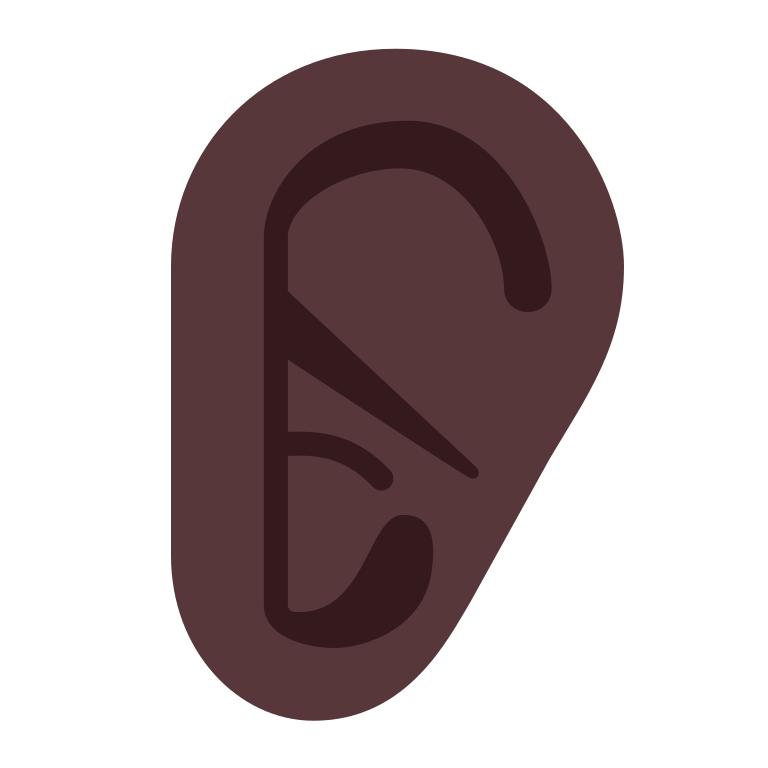
ear flat dark